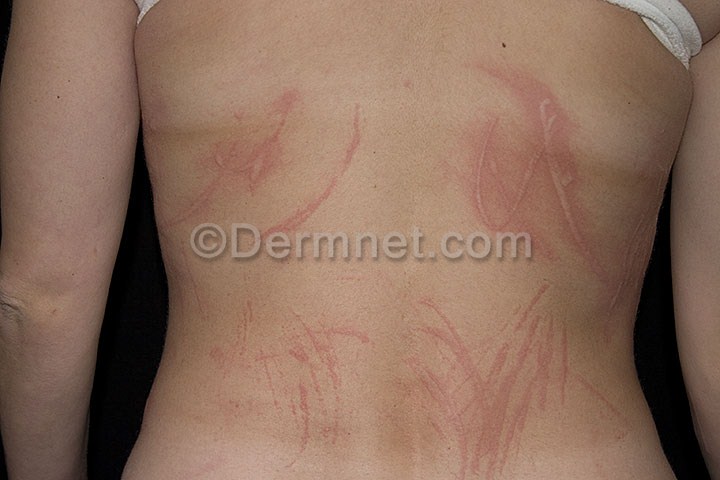
Disease: Urticaria Hives